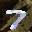
Label: 7